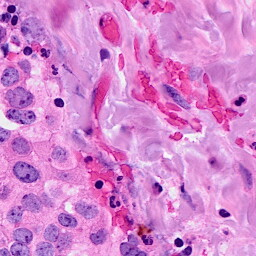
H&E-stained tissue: Breast